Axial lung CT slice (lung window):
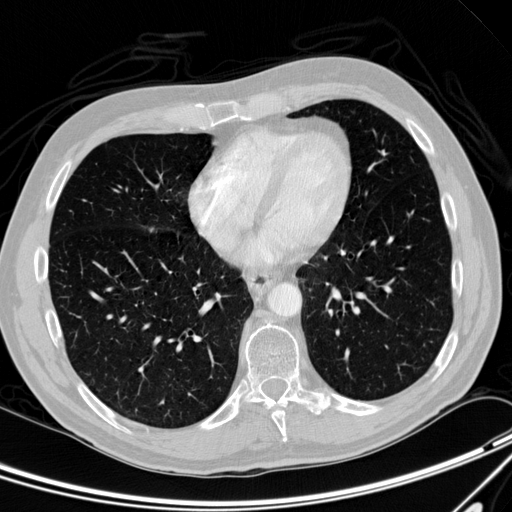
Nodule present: no